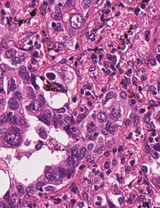
Tumor epithelial tissue: yes
Tumor-associated stroma tissue: yes
Normal tissue: no